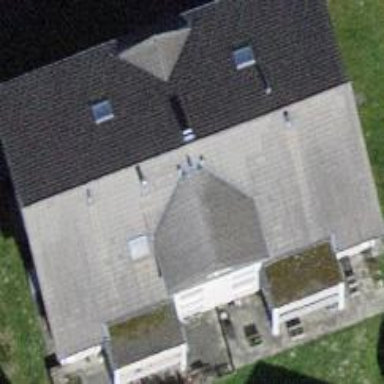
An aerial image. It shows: Building with tile roof.